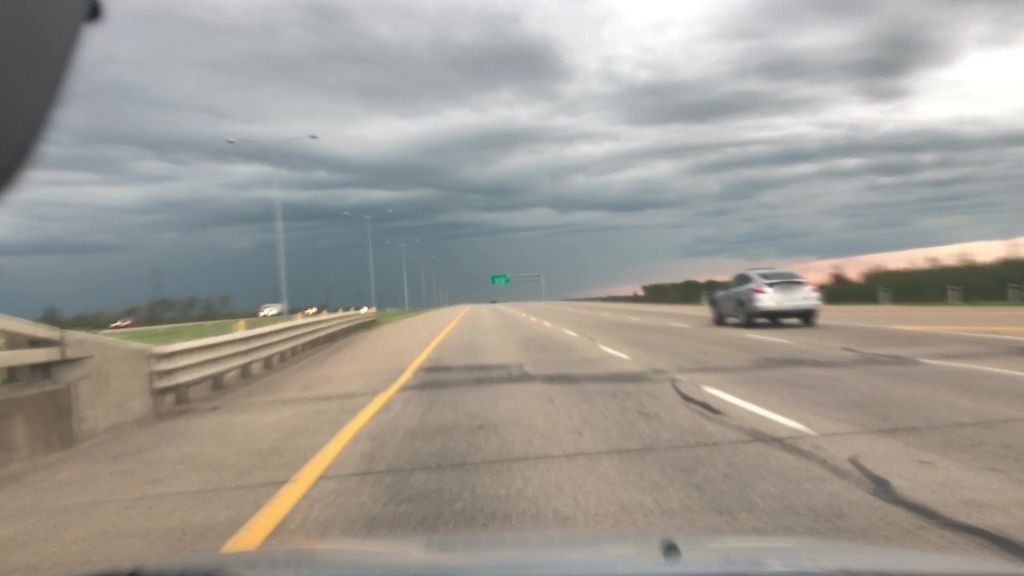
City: edmonton